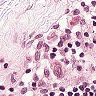
Metastatic tissue present: no